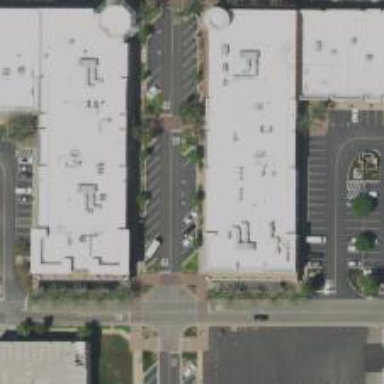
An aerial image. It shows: Parking space.